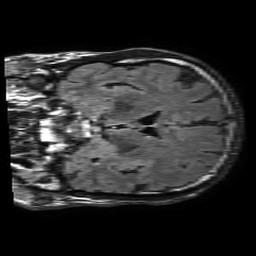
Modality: FLAIR
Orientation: coronal
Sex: male
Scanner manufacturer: philips
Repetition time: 11 s
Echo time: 0.125 s